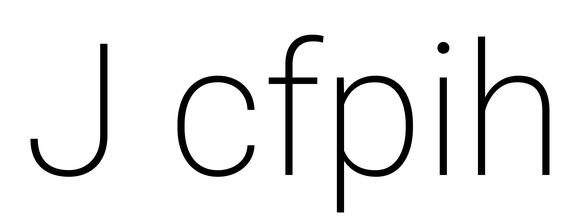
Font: Roboto_ExtraLight